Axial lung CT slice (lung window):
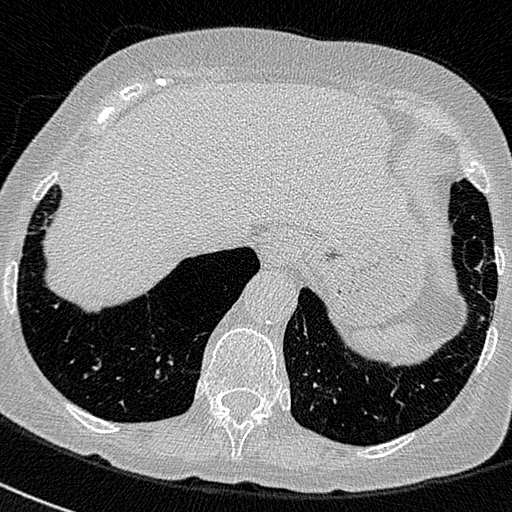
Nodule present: no